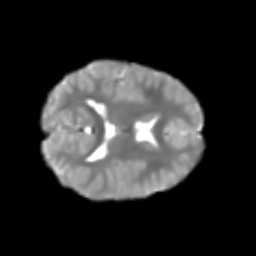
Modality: T2w
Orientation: axial
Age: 6
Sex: male
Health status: healthy